Question: I want to create a dynamic xml tree base on the xpath. Let's say my xpath value is
'''
Product/Organization/RegisteredDetail/something
'''
and I want to put value in the following format.
'''
<product>
<organization>
<registeredDetail>
<something>valueOfSomething</something>
</registeredDetail>
</organization>
<product>
'''
In short I want to create a treeview/tree table by reading xpath. I want to put the value at the inner most child and show the location of value in a tree structure Or simply the location of the child in a tree form. The value of the xpath will be vary. Any suggestion using java or jquery will be valuable for me.
I tried to implement suggestion given by @ThW. I made some modifications:
'''
var dom = document.implementation.createDocument("", "", null);
var node = dom;
'''
New code:
'''
var pathmap = new Object();
var path1 = 'Product/Organization/RegisteredDetail/something';
var path2 = 'Product/Organization/RegisteredDetail';
var path3 = 'Product/Organization/RegisteredDetail/anything/nothing';
pathmap[path1] = 'Product/Organization/RegisteredDetail/something';
pathmap[path2] = 'Product/Organization/RegisteredDetail';
pathmap[path3] = 'Product/Organization/RegisteredDetail/anything/nothing';
console.log(pathmap);
for (var path in pathmap) {
var parts = path.split(/\//);
for (var i = 0; i < parts.length; i++) {
node = node.appendChild(dom.createElement(parts[i]));
}
node.appendChild(dom.createTextNode('valueOfSomething'));
}
var serializer = new XMLSerializer();
console.log(dom);
'''
and the output I got is

As you can see tree nodes are repeating. I need to add the valueOfSomething where it belongs. If the node exist don't recreate that, simply add a new child. something like this
'''
<product>
<organization>
<registeredDetail>
valueOfSomethng
<something>valueOfSomethng</something>
<anything>
<nothing>valueOfSomethng</nothing>
</anything>
</registeredDetail>
</organization>
</product>
'''
I am planning to put the value of xpath and valueOfSomething in a hashMap. and put the value of 'valueOfSomething' dynamically.
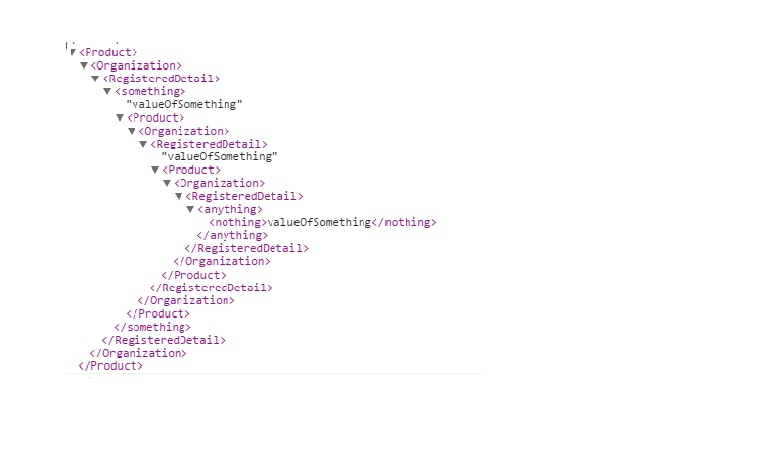
Answer: Xpath allows for a lot more syntax. An the result is not necessary something that can be parsed into a list of element names. For example '/product//something' will select any descendant something node in product.
If you have a list of elements names you can easily create nodes from them. XPath can be used to fetch existing nodes:
'''
function addElementByPath(parent, path, value) {
var node = parent;
var parts = path.split(/\//);
var dom = parent.ownerDocument;
var existingNode;
for (var i = 0; i < parts.length; i++) {
existingNode = dom.evaluate(
parts[i], node, null, XPathResult.FIRST_ORDERED_NODE_TYPE, null
).singleNodeValue;
if (existingNode) {
node = existingNode;
} else {
node = node.appendChild(dom.createElement(parts[i]));
}
}
node.appendChild(dom.createTextNode(value));
}
var paths = [
'Product/Organization/RegisteredDetail/something',
'Product/Organization/RegisteredDetail',
'Product/Organization/RegisteredDetail/anything/nothing',
'Some/OtherPath'
];
var dom = document.implementation.createDocument("", "", null);
var root = dom.appendChild(dom.createElement('tree'));
for (var i = 0; i < paths.length; i++) {
addElementByPath(root, paths[i], paths[i])
}
console.dirxml(dom);
'''
Output:
'''
<tree>
<Product>
<Organization>
<RegisteredDetail>
<something>Product/Organization/RegisteredDetail/something</something>
Product/Organization/RegisteredDetail
<anything>
<nothing>Product/Organization/RegisteredDetail/anything/nothing</nothing>
</anything>
</RegisteredDetail>
</Organization>
</Product>
<Some>
<OtherPath>Some/OtherPath</OtherPath>
</Some>
</tree>
'''